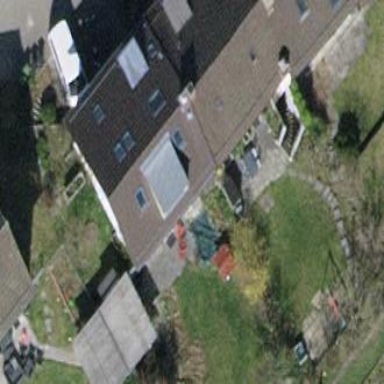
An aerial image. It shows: Building with tile roof.